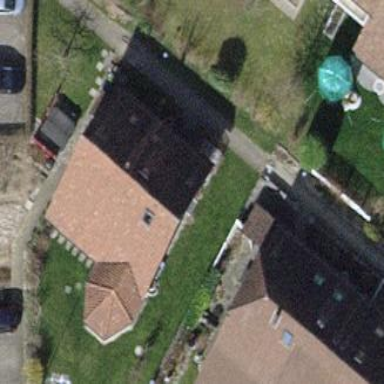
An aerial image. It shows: Detached building with gabled roof.